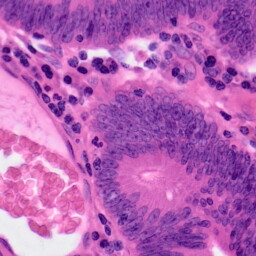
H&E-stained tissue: Colon